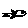
Label: fish